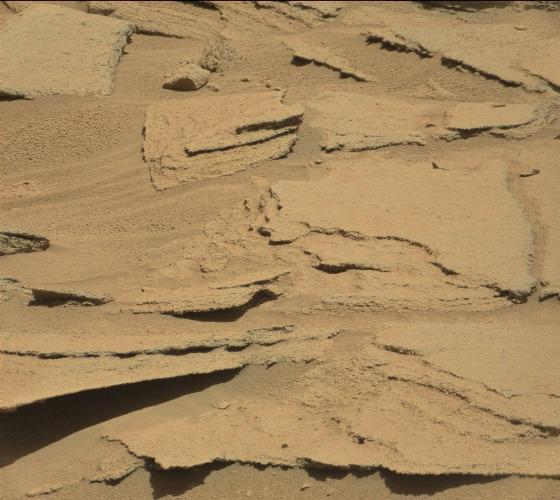
Terrain classes present: Bedrock, Gravel / Sand / Soil, Rock, Shadow